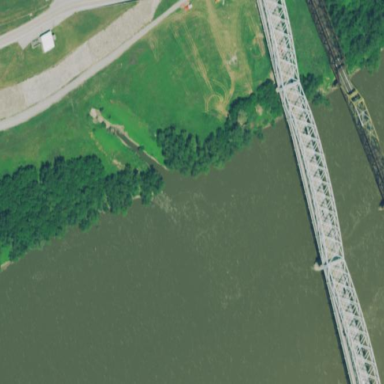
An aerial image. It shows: Architectural bridge with arched structure.